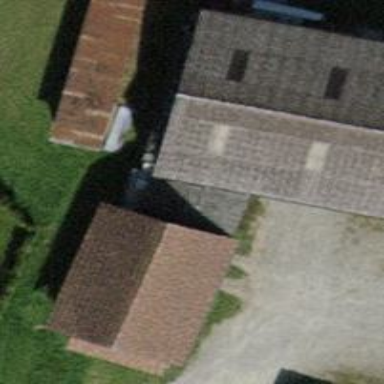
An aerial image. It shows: View of roof of building.